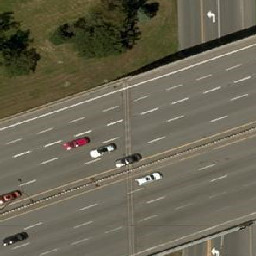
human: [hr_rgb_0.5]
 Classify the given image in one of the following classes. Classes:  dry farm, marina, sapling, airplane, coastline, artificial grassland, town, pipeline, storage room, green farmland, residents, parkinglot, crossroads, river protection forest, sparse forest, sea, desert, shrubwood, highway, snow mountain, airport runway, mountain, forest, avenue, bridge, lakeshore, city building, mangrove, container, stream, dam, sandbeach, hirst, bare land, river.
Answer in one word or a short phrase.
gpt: highway